Question: When the user shuts downs Windows 8 <URL>, my WPF application can detect that with the SessionEnding event.

In the case of choosing , I get "Session Ending Due To SystemShutdown"
'''
SystemEvents.SessionEnding += SystemEvents_SessionEnding;
private void SystemEvents_SessionEnding(object sender, SessionEndingEventArgs e)
{
Trace.WriteLine("Session Ending Due To " + e.Reason);
}
'''
## Shut down calls SessionEnding, but Restart does not
But when the user chooses then SessionEnding is not called!
## Detecting Restart intent in Windows 8
-
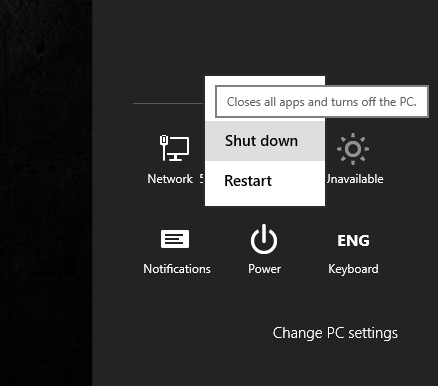
Answer: Here they say that by watching for WM_EndSession message you should be able to watch for a reboot: <URL>
You will also need to hook to WndProc in your WPF application : <URL>